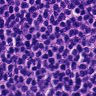
Metastatic tissue present: no